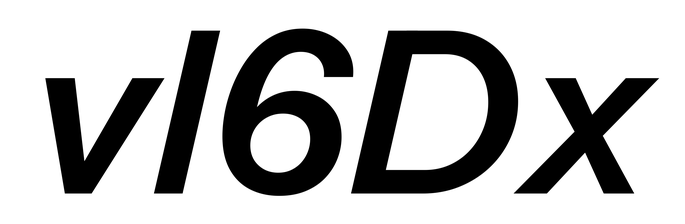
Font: InstrumentSans-Italic_SemiBold_Italic